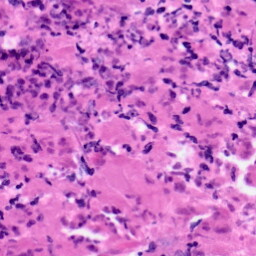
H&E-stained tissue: Pancreatic